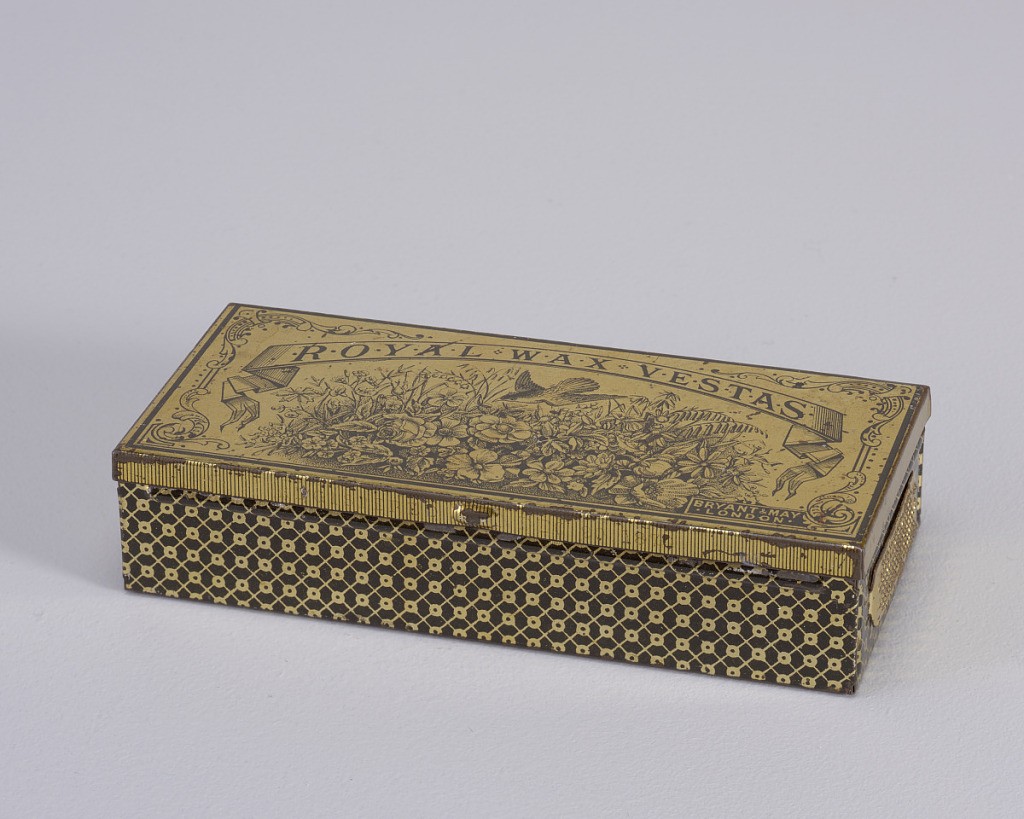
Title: "Royal Wax Vestas" Bryant & May - London
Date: late 19th century
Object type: Matchsafe
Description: A copper-colored rectangular matchsafe. Horizontally, there is an image of wild flowers and a bird, along with the logo "Royal Wax Vestas Bryant and May London".